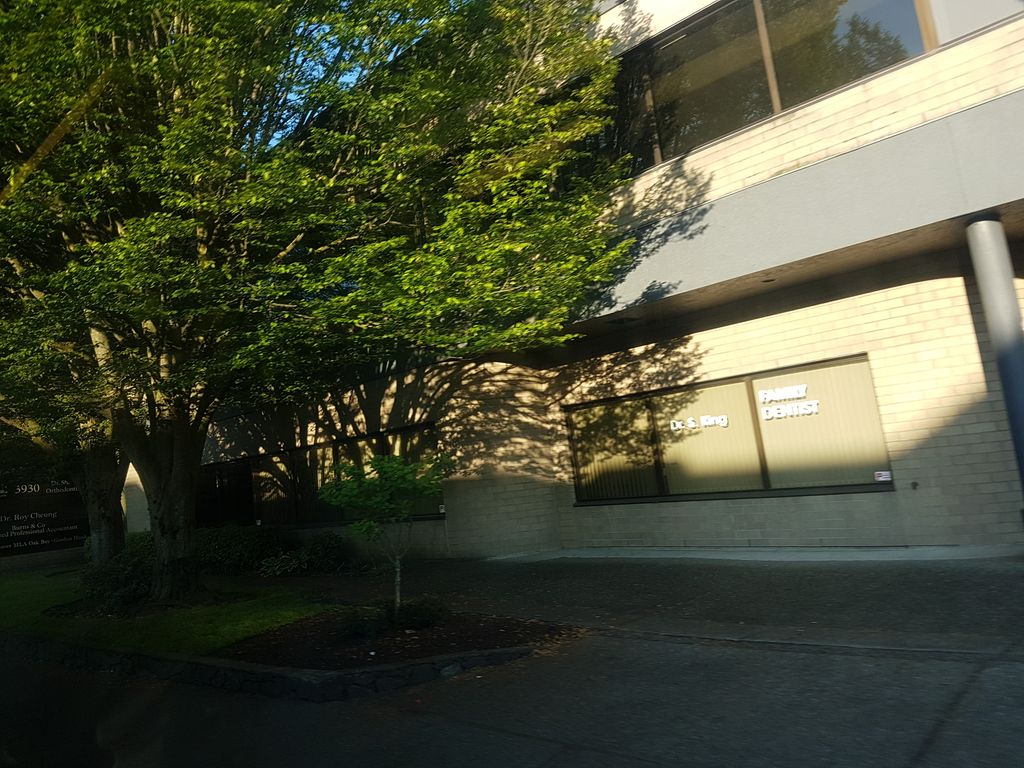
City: victoria